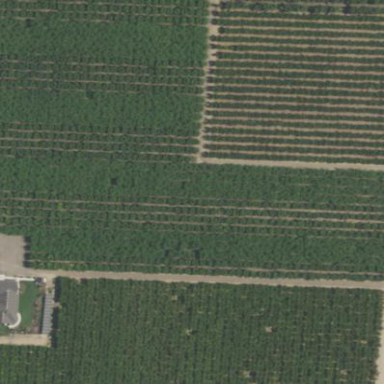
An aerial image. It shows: Orchard with nectarine trees.